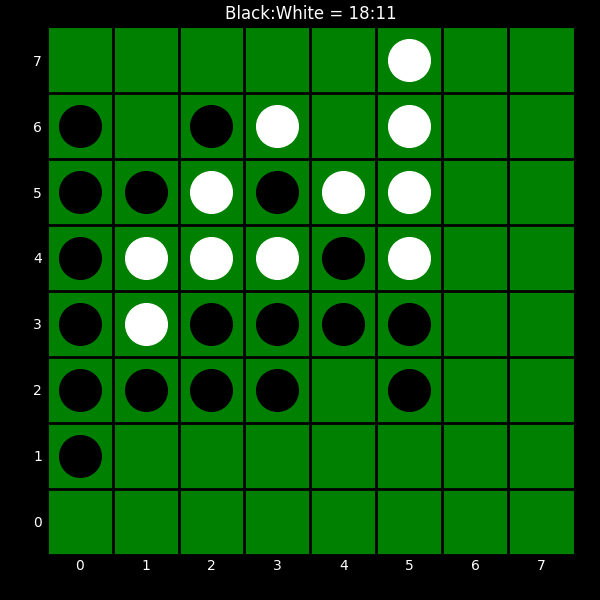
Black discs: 18
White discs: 11